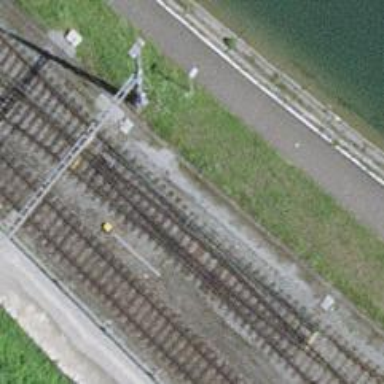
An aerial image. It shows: Rail siding with electrified contact lines for trains.